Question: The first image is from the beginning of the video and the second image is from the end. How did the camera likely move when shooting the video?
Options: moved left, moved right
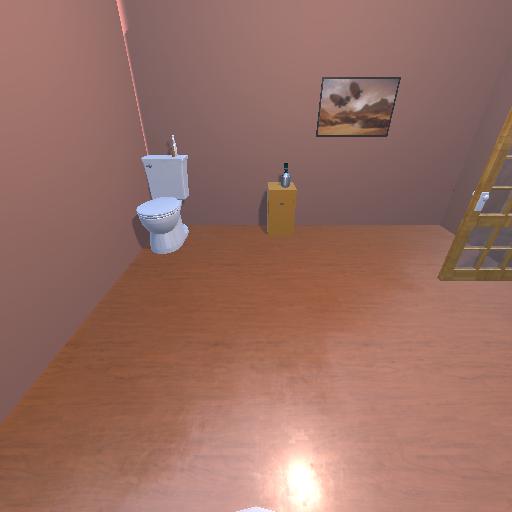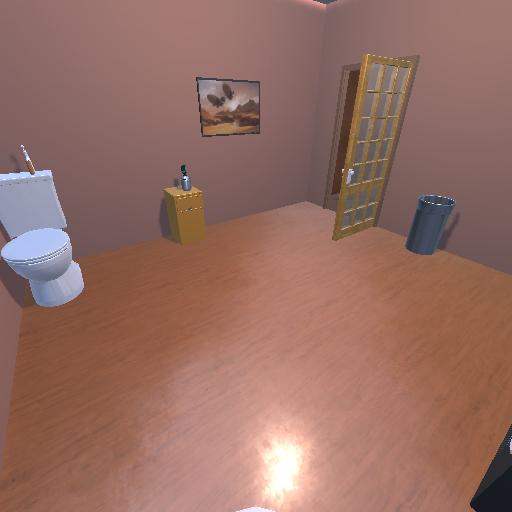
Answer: moved left